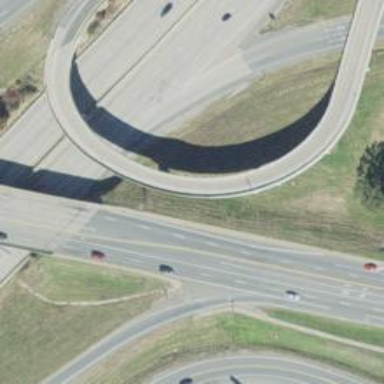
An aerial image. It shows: Beam bridge on secondary link road.